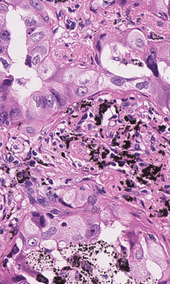
Tumor epithelial tissue: yes
Tumor-associated stroma tissue: yes
Normal tissue: no